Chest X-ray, PA view. Patient: 76 years old, sex M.
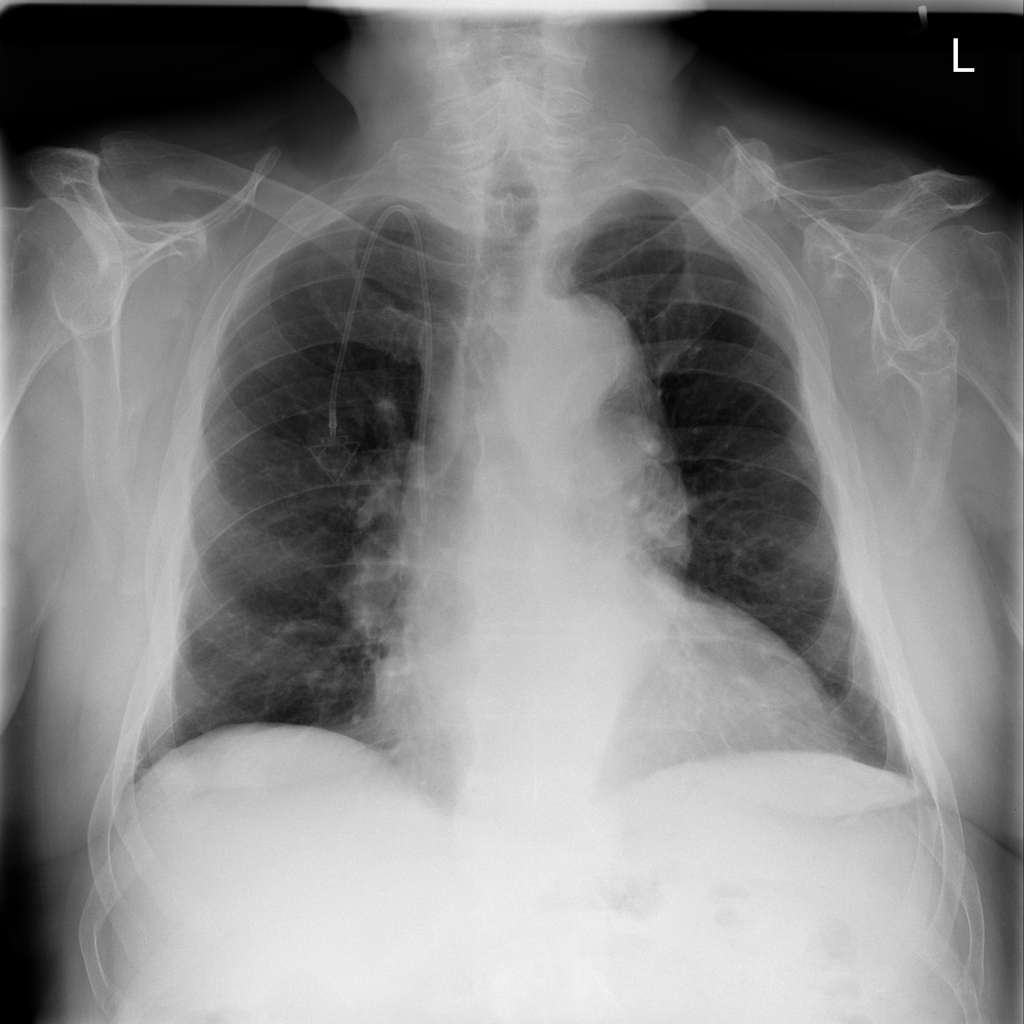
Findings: No Finding